Question: Not a pro at computer graphics. Is this pattern characteristic of a specific type of graphics bug? Or does it not give very much information at all?

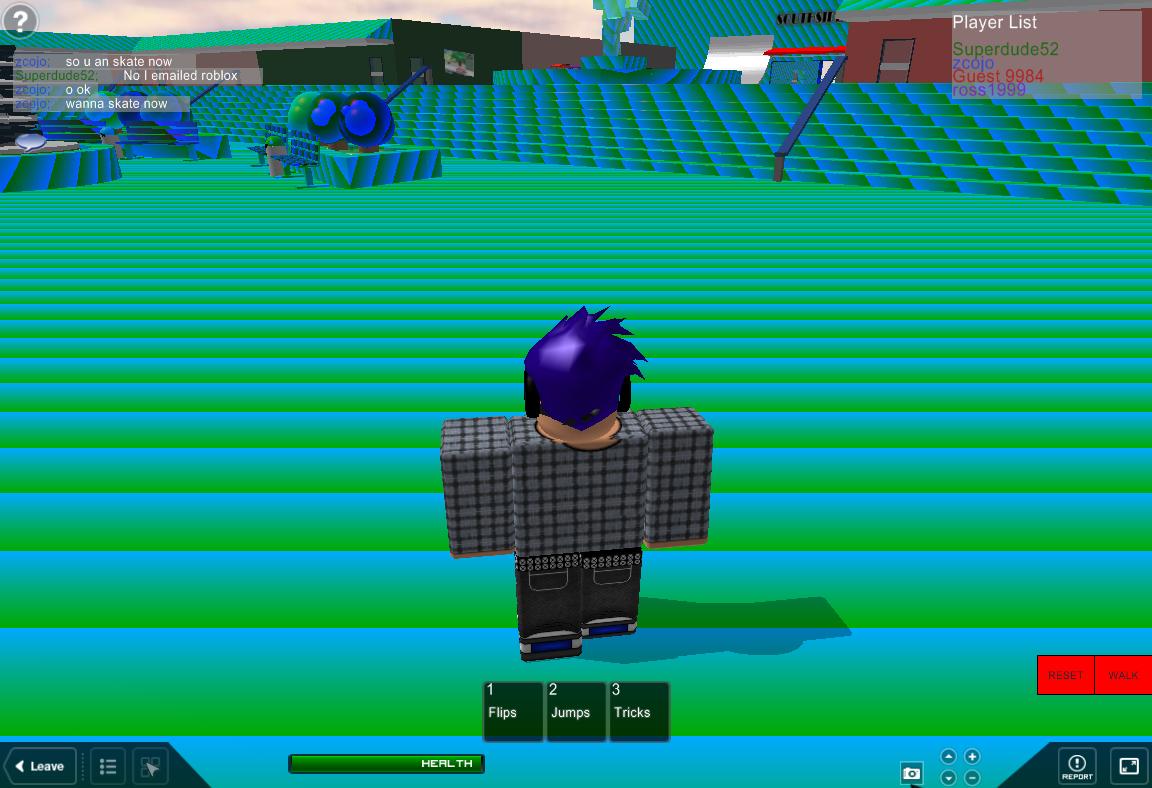
Answer: It seems to be limited to the green component. The blue hair and the red stripe in the background seem ok. What colour should the striped bits be?